Question: I started playing with gradients and I've found it's pretty easy to draw 1-directional gradient (like from top to bottom, from left to right, or in diagonale...) but how to draw 2-directional gradient? I mean something like this:

Big blue rectangle it's 2-directional gradient - on top right corner there is blue and to the left its transforming to white and to the bottom it's transforming to the black. How to draw this?
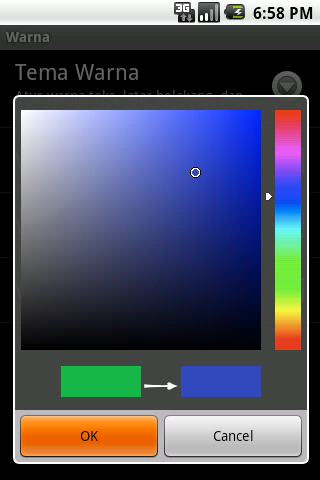
Answer: Answer is: you must combine 2 different LinearGradients, for example:
'''
LinearGradient val = new LinearGradient(0, 0, 0, height, Color.WHITE, Color.BLACK, TileMode.CLAMP);
LinearGradient sat = new LinearGradient(0, 0, width, 0, Color.WHITE, Color.HSVToColor(hsvCopy), TileMode.CLAMP);
ComposeShader merged = new ComposeShader(val, sat, PorterDuff.Mode.MULTIPLY)
'''
;
And of course important:
'''
[view with this background].setLayerType(View.LAYER_TYPE_SOFTWARE, null);
'''
on phones with 3.0 android and higher